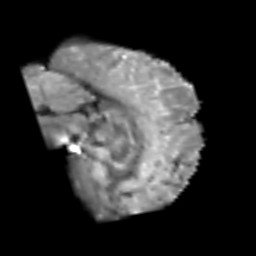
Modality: T2w
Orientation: sagittal
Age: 56
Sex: male
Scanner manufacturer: siemens
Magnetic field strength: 3 T
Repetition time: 6.1 s
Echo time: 0.101 s